Current action and preconditions to check: trajectory_clear

Your task: For each precondition in the list above, predict whether it will hold at this action.

Consider the current scene as observed from the mobile robot's camera, and analyze the predicted future states of all dynamic agents (e.g., people, animals, vehicles, or any moving entities) within the NEXT SECOND.

IMPORTANT: Only answer "very likely" if you are absolutely certain—based on strong, clear evidence—that a dynamic agent will violate the precondition in the predicted future state. Do NOT answer "very likely" for unlikely, ambiguous, or low-probability risks.

Ask yourself for each precondition: Is there a high probability, with clear and convincing evidence, that the predicted future states of any dynamic agent will interfere with the predicted future state of the currently executing action within the NEXT SECOND, causing that precondition to fail?

Assess the risk level based on these predictions. Use "likely" or "very likely" if motions create a clear risk of interference.

Use "neutral" or "improbable" if agents are nearby but their predicted paths are clearly diverging or non-conflicting.

Failure Risk Categories: "very improbable", "improbable", "neutral", "likely", "very likely"

Answer Format: Output ONLY the probability_of_failure value from these categories: "very improbable", "improbable", "neutral", "likely", "very likely"

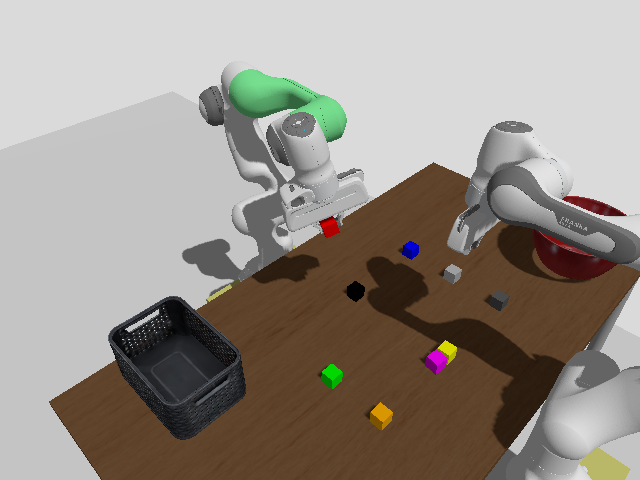

Answer: very improbable